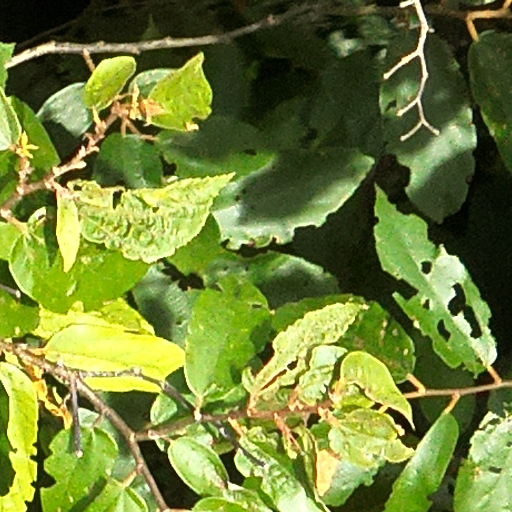
Species: Luehea seemannii
GBIF accepted scientific name: Luehea seemannii
Crown area (m\u00b2): 82.723